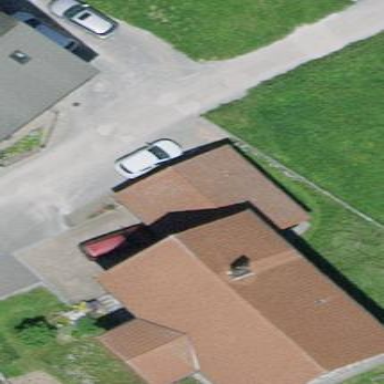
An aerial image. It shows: Garage building.